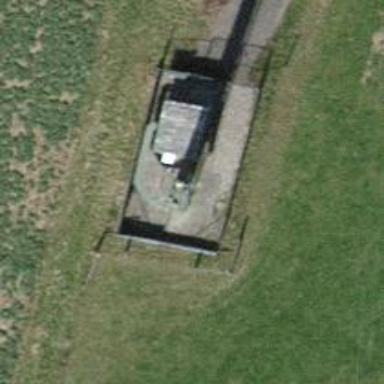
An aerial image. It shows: Man-made mast used for communication purposes.